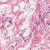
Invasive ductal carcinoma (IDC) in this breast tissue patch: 1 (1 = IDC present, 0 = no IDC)